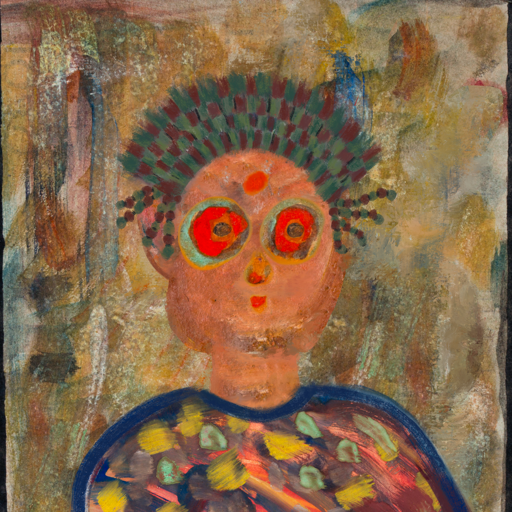
Background: Pipe, Head And Neck Front: Boggyland, Face Front: Sisters, Bust: Mother_And_Son_Mother, Hair Front: Blank, Head Accessory: After_Raid_Crown, Second Necklace: Blank, Necklace: Blank, Baby: Blank